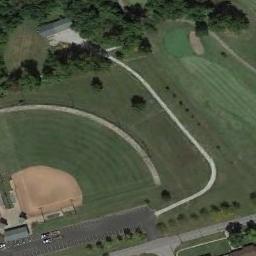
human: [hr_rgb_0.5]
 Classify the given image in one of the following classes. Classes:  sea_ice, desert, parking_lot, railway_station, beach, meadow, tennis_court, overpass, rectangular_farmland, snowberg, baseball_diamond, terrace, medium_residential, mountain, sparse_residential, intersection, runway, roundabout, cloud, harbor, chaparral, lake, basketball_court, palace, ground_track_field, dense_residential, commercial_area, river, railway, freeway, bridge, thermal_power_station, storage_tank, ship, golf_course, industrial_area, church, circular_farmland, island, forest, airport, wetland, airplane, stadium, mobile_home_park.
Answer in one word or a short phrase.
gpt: baseball_diamond